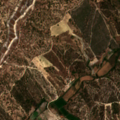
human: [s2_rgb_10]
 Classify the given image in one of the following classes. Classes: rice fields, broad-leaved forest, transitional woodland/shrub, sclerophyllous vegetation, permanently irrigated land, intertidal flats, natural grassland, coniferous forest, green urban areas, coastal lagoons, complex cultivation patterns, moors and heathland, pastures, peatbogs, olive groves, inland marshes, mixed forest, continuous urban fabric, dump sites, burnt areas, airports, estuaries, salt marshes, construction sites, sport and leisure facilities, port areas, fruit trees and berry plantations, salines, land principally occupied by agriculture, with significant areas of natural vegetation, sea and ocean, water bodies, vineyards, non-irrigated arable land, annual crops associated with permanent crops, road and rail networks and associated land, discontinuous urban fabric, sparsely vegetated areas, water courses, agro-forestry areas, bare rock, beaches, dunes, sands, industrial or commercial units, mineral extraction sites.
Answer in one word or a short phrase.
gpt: pastures, complex cultivation patterns, agro-forestry areas, broad-leaved forest, mixed forest